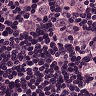
Metastatic tissue present: yes